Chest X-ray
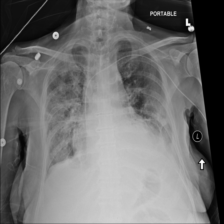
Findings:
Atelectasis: positive
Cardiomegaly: negative
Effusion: negative
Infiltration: positive
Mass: negative
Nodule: negative
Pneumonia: negative
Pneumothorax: negative
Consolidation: negative
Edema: negative
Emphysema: negative
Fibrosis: negative
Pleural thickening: negative
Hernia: negative